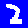
Digit: 2